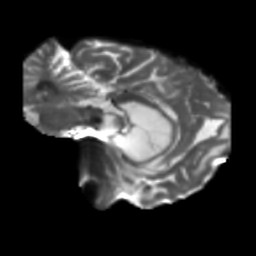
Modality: T2w
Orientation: sagittal
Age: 71
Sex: female
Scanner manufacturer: siemens
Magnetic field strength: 3 T
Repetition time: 5.25 s
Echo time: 0.08 s